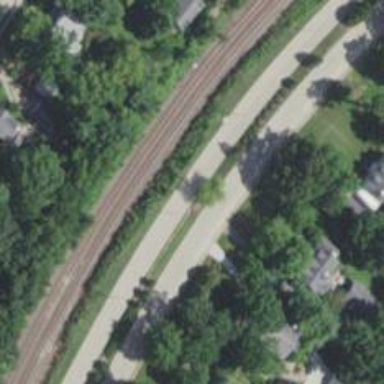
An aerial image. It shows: Secondary road.